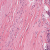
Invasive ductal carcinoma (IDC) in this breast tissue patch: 1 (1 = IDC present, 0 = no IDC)